Question: I'm creating a Calendar program on my PC, but I've encountered a very weird problem while creating a Widget to show Day-details.
What it should show is the selected date at the top with a previous and next button, and under that a list with QPushButton-subclasses at a 1 hour interval, but for some reason I only can get the selected date + the previous button + the next button when i'll try to run it.
It seems to be a problem that the widget-pointers are placed in a list, but it seems to be weird for me that that is a problem. But still when I tested to not use the list and hard-coding everything it worked, so why is it a problem that I place those pointers in a list?
'''
GUICalendarDay::GUICalendarDay(QDate date)
{
m_date = date;
//creating buttons
m_prevDay = new QPushButton(QString("<"));
m_nextDay = new QPushButton(QString(">"));
connect(m_nextDay, SIGNAL(clicked()), this, SLOT(nextDay()));
connect(m_prevDay, SIGNAL(clicked()), this, SLOT(prevDay()));
//creating the cells
for(int i = 0; i++; (i<TOTALHOURS))
{
m_shedule[i] = new GUICalendarCell(QTime(i, 0, 0), QTime(i, 59, 59));//creating 1-hour intervals
connect(m_shedule[i], SIGNAL(clickedRange(QTime,QTime)), this, SLOT(selectedRange(QTime,QTime)));
}
//creating the labels
m_dateLabel = new QLabel(m_date.toString(QString("dd/MM/yyyy")));
QLabel *hourLabel[TOTALHOURS];
for(int i = 0; i++; (i<TOTALHOURS))
{
hourLabel[i] = new QLabel(QTime(i,0,0).toString(QString("hh:mm")));
}
//placing everything in a layout
QGridLayout *mainLayout = new QGridLayout;
mainLayout->addWidget(m_prevDay, 0, 1);
mainLayout->addWidget(m_dateLabel, 0, 2);
mainLayout->addWidget(m_nextDay, 0, 3);
for(int i = 0; i++; (i<TOTALHOURS))
{
mainLayout->addWidget(hourLabel[i], i+1, 0);
hourLabel[i]->show();
mainLayout->addWidget(m_shedule[i], i+1, 1, 3, 1);
m_shedule[i]->show();
}
setLayout(mainLayout);
}
'''
It's not a really big problem, but I would like to keep my code clean and I also would like to know why this does not work.

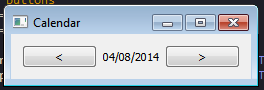
Answer: You've switched the loop increment with the loop test in the last 'for' loop. It should read 'for (int i = 0; i < TOTALHOURS; ++)'.
Your code has several other style issues.
1. Use container classes, not raw arrays.
2. You can put all the members into the class, instead of explicitly storing them on the heap.
3. You can use a PIMPL to make the header not include implementation details.
The example below requires C++11 and Qt 5. It could be adapted to Qt 4 and C++9x through the use of <URL>.
'''
// Interface (header file)
#include <QWidget>
class QDate;
class GUICalendarDayPrivate;
class GUICalendarDay : public QWidget {
Q_OBJECT
Q_DECLARE_PRIVATE(GUICalendarDay)
QScopedPointer<GUICalendarDayPrivate> const d_ptr;
public:
explicit GUICalendarDay(const QDate & date, QWidget * parent = 0);
~GUICalendarDay();
};
// Implementation (.cpp file)
#include <QGridLayout>
#include <QPushButton>
#include <QLabel>
#include <QDate>
// dummy to make the example compile
class GUICalendarCell : public QWidget {
Q_OBJECT
public:
explicit GUICalendarCell(const QTime &, const QTime &, QWidget * parent = 0) : QWidget(parent) {}
Q_SIGNAL void clickedRange(const QTime &, const QTime &);
};
class GUICalendarDayPrivate {
public:
QDate date;
QGridLayout layout;
QPushButton prevDay, nextDay;
QLabel dateLabel;
QList<GUICalendarCell*> schedule;
QList<QLabel*> hourLabels;
explicit GUICalendarDayPrivate(const QDate &, QWidget * parent);
void onNextDay() {}
void onPrevDay() {}
void selectedRange(const QTime &, const QTime &) {}
};
GUICalendarDay::GUICalendarDay(const QDate &date, QWidget *parent) : QWidget(parent),
d_ptr(new GUICalendarDayPrivate(date, this))
{}
GUICalendarDay::~GUICalendarDay() {}
GUICalendarDayPrivate::GUICalendarDayPrivate(const QDate & date_, QWidget * parent) :
date(date_),
layout(parent),
prevDay("<"), nextDay(">"), dateLabel(date.toString(QString("dd/MM/yyyy")))
{
const int TOTALHOURS = 24;
QObject::connect(&nextDay, &QAbstractButton::clicked, [this]{ onNextDay(); });
QObject::connect(&prevDay, &QAbstractButton::clicked, [this]{ onPrevDay(); });
layout.addWidget(&prevDay, 0, 1);
layout.addWidget(&dateLabel, 0, 2);
layout.addWidget(&nextDay, 0, 3);
for(int i = 0, row = layout.rowCount(); i<TOTALHOURS; ++i, ++row) {
auto from = QTime(i, 0, 0), to = QTime(i, 59, 59);
auto cell = new GUICalendarCell(from, to);
auto hourLabel = new QLabel(from.toString(QString("hh:mm")));
QObject::connect(cell, &GUICalendarCell::clickedRange,
<URL>{
selectedRange(from, to);
});
schedule << cell;
hourLabels << hourLabel;
layout.addWidget(hourLabel, row, 0);
layout.addWidget(cell, row, 1, 3, 1);
}
}
// main.cpp
#include <QApplication>
int main(int argc, char *argv[])
{
QApplication a(argc, argv);
GUICalendarDay day(QDate::currentDate());
day.show();
return a.exec();
}
// Only needed if all of the example is in a single file
#include "main.moc"
'''